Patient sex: M
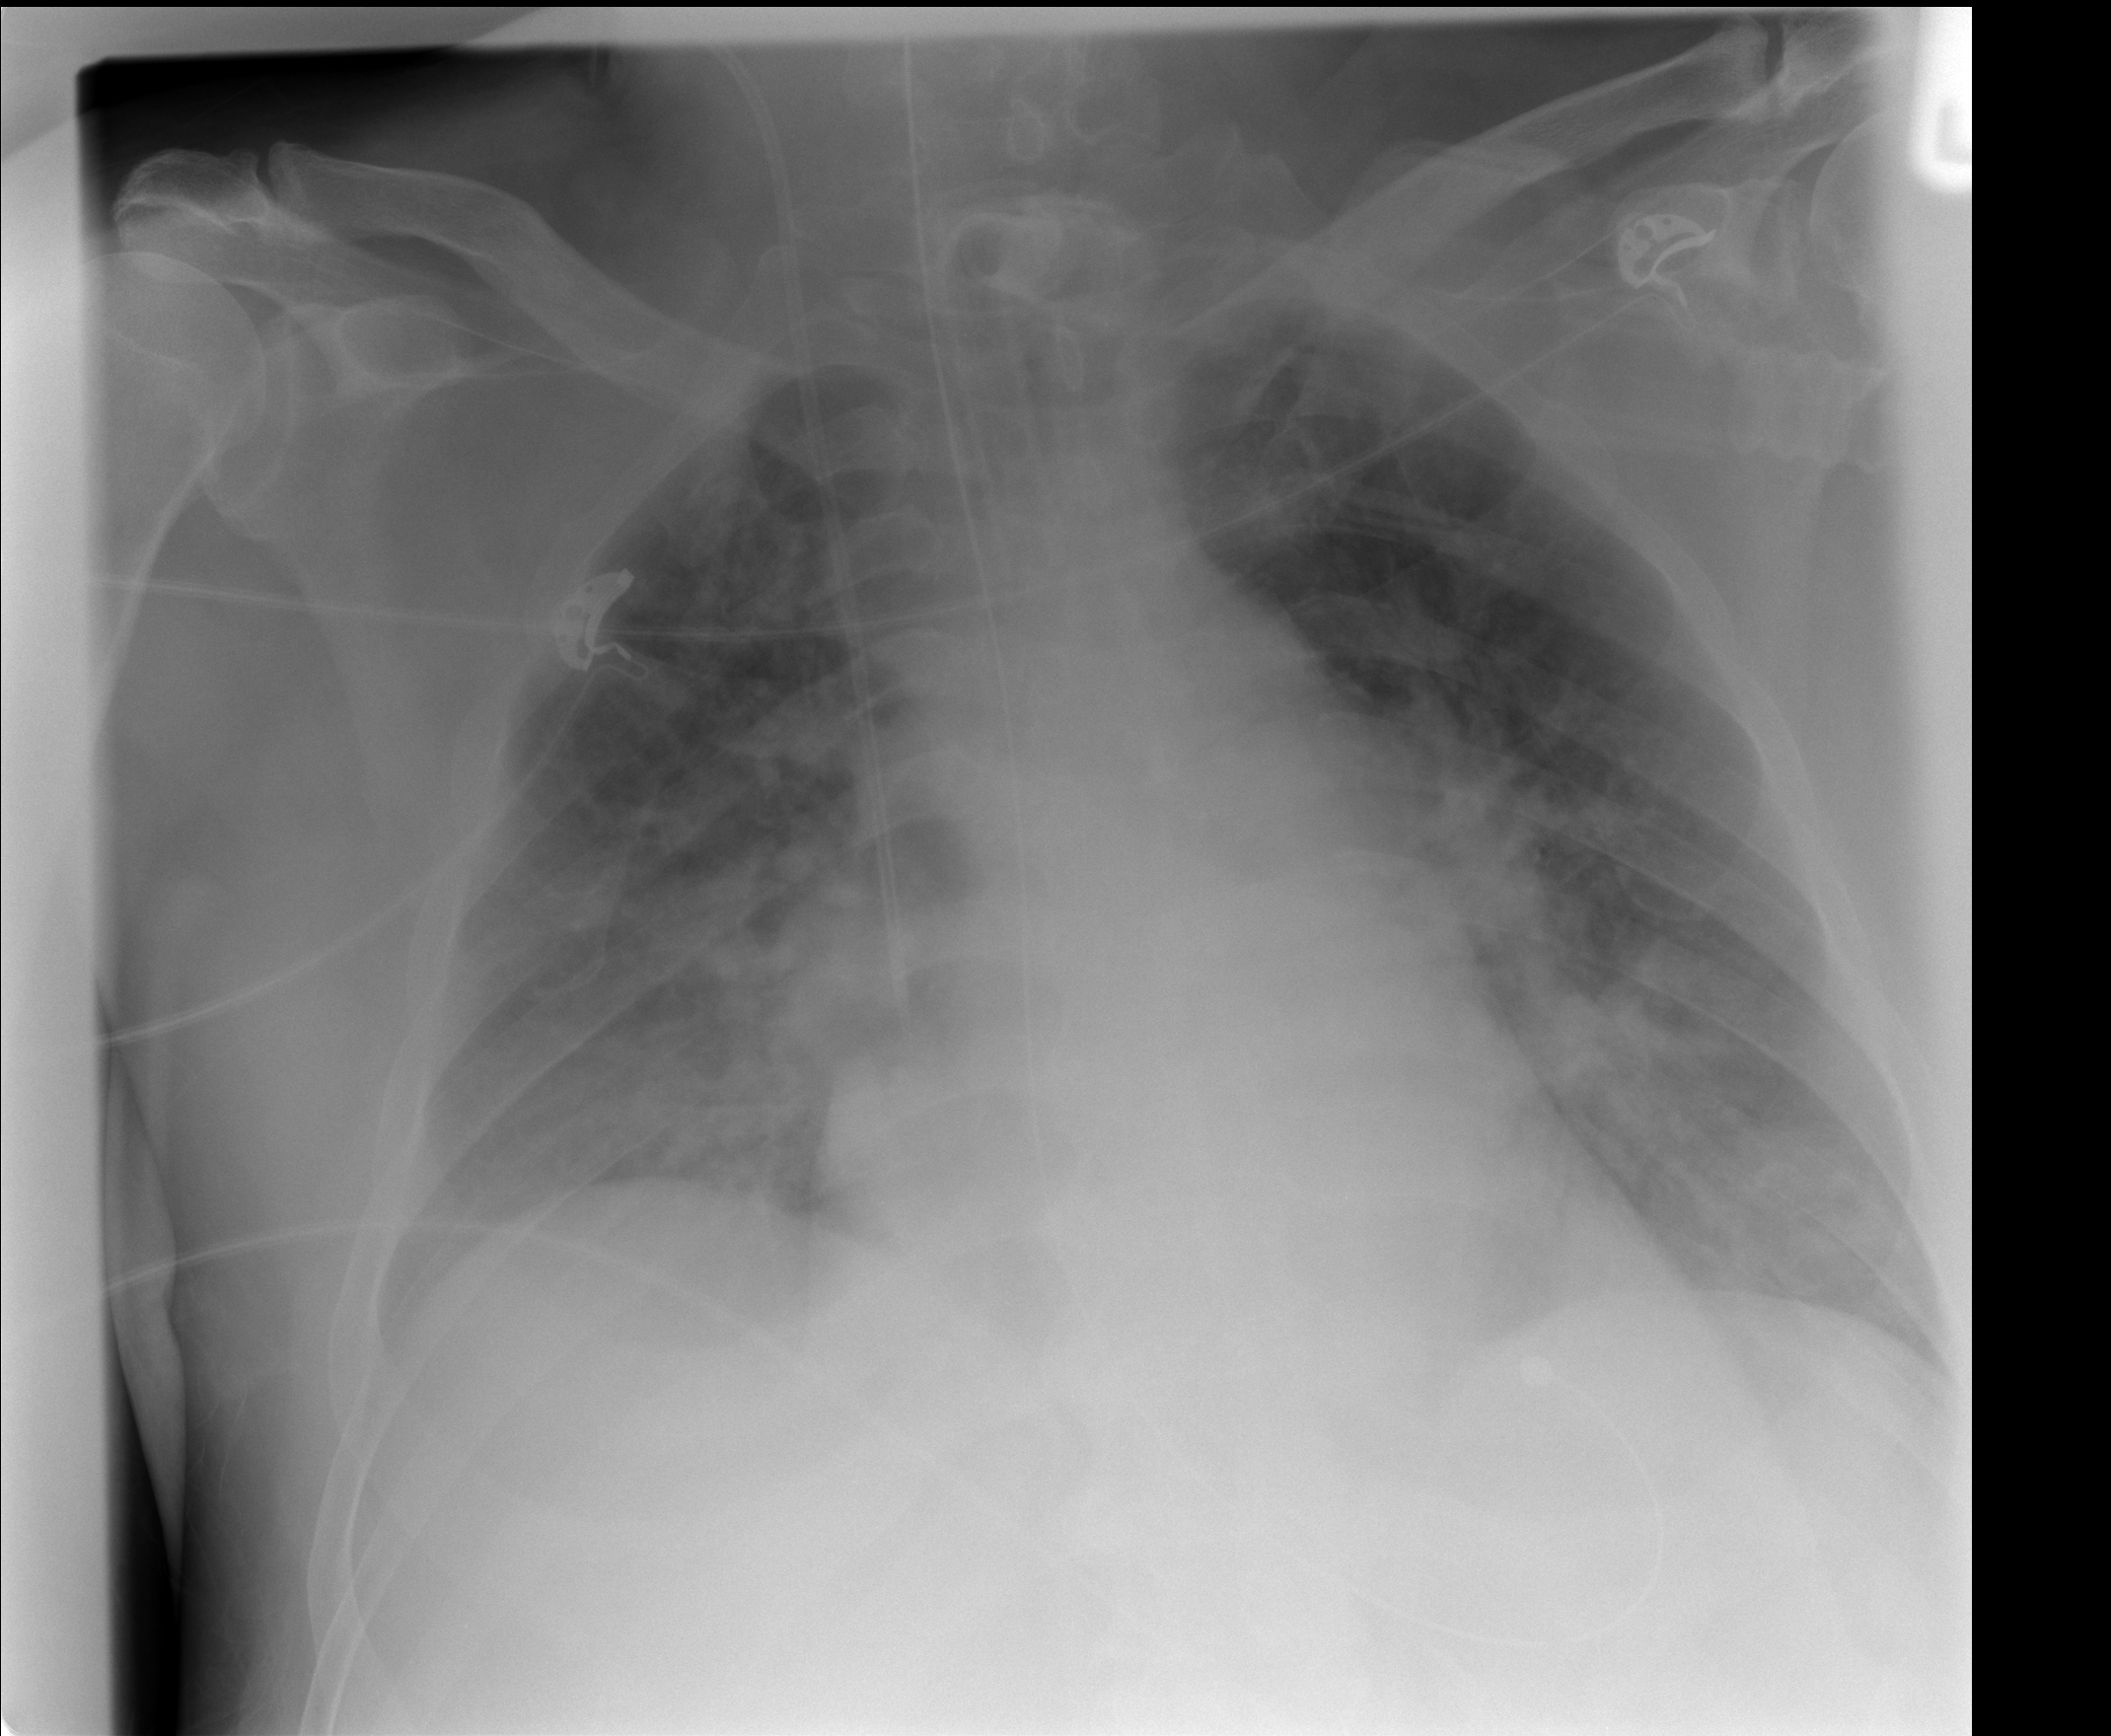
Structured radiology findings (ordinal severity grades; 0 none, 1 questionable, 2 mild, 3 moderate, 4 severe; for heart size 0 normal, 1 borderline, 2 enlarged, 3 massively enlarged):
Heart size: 0
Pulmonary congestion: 3
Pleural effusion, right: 2
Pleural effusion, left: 2
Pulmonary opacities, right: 2
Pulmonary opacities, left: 1
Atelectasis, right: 2
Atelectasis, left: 2